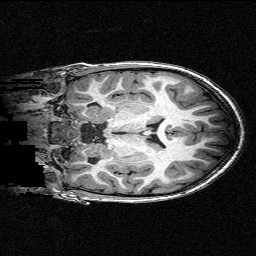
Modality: T1w
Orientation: coronal
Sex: female
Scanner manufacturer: siemens
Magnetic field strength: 3 T
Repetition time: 2.3 s
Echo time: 0.00336 s